Current action and preconditions to check: path_clear

Your task: For each precondition in the list above, predict whether it will hold at this action.

Consider the current scene as observed from the mobile robot's camera, and analyze the predicted future states of all dynamic agents (e.g., people, animals, vehicles, or any moving entities) within the NEXT SECOND.

IMPORTANT: Only answer "very likely" if you are absolutely certain—based on strong, clear evidence—that a dynamic agent will violate the precondition in the predicted future state. Do NOT answer "very likely" for unlikely, ambiguous, or low-probability risks.

Ask yourself for each precondition: Is there a high probability, with clear and convincing evidence, that the predicted future states of any dynamic agent will interfere with the predicted future state of the currently executing action within the NEXT SECOND, causing that precondition to fail?

Assess the risk level based on these predictions. Use "likely" or "very likely" if motions create a clear risk of interference.

Use "neutral" or "improbable" if agents are nearby but their predicted paths are clearly diverging or non-conflicting.

Failure Risk Categories: "very improbable", "improbable", "neutral", "likely", "very likely"

Answer Format: Output ONLY the probability_of_failure value from these categories: "very improbable", "improbable", "neutral", "likely", "very likely"

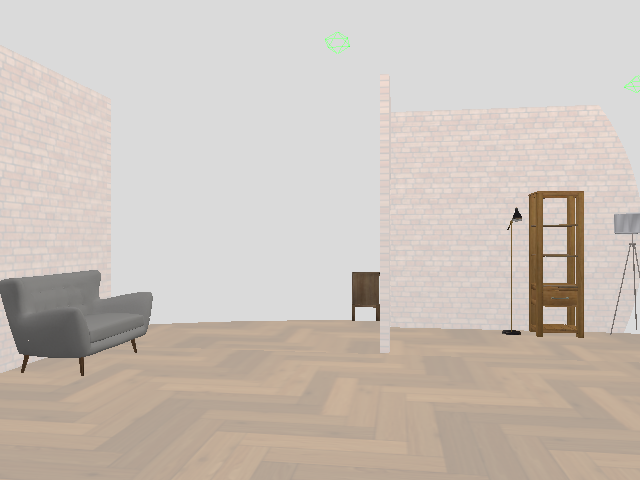

Answer: very improbable